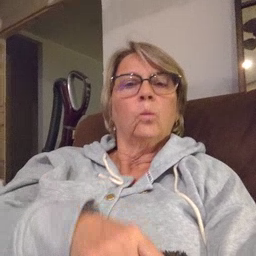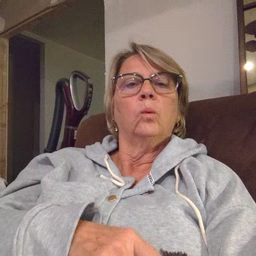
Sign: down